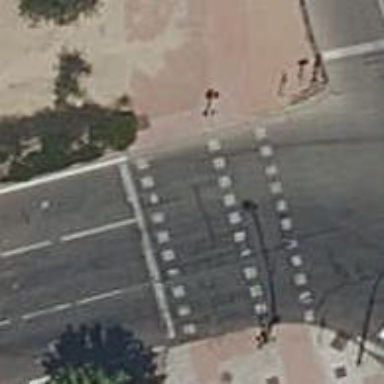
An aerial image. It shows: Crossing on footway made of paving stones. The crossing is uncontrolled with markings.